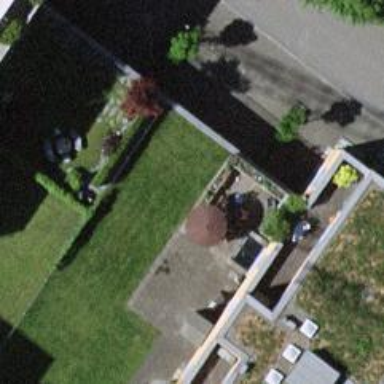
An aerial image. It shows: Retaining wall.